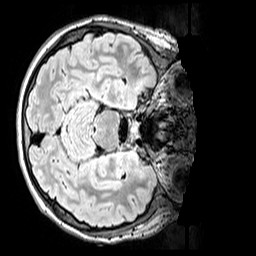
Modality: FLAIR
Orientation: axial
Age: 13
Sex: female
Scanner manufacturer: siemens
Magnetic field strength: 3 T
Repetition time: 5 s
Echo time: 0.388 s